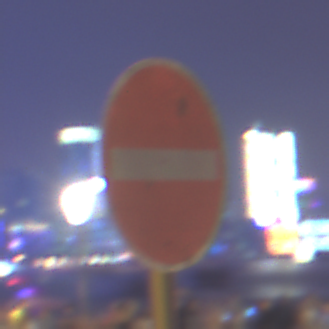
Verkehrszeichen: VerbotDerEinfahrt
Umgebung: Outdoor, Urban
Tageszeit: Night
Wetter: PartlyCloudy
Licht: Natural
Jahreszeit: NotSpecified
Kontrast: HighContrast